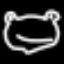
Label: frog